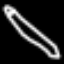
Label: pencil